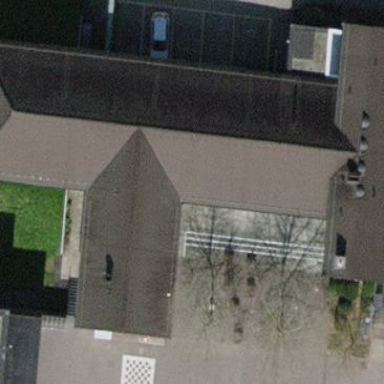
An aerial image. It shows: Arts centre located in building.